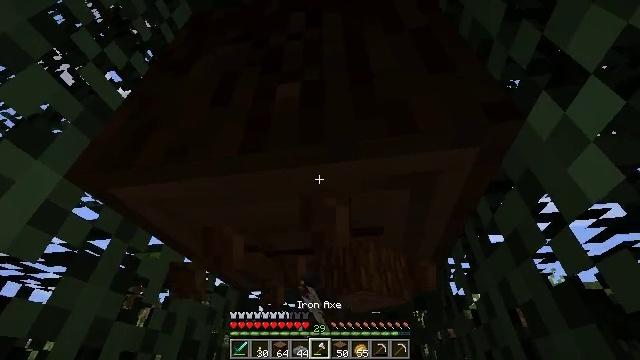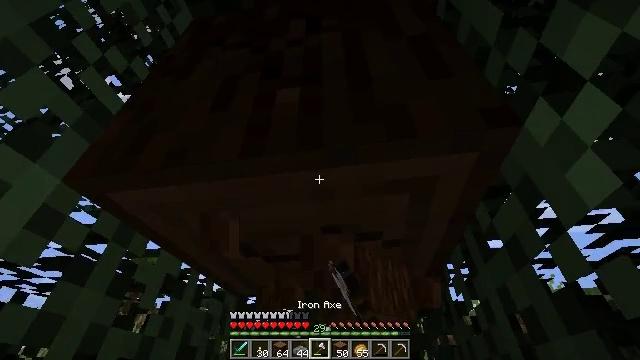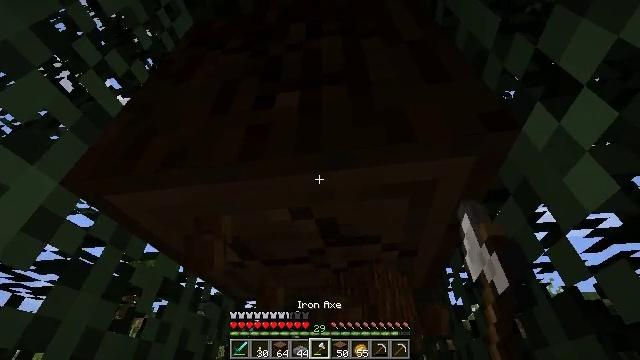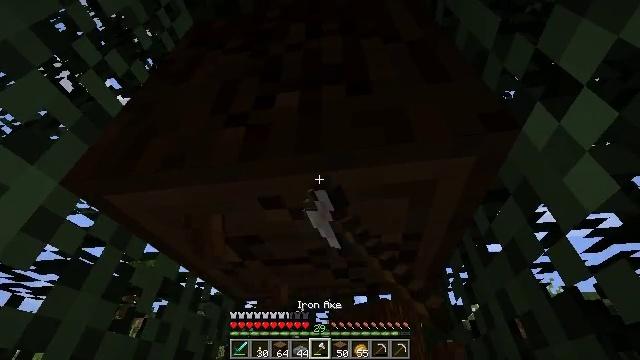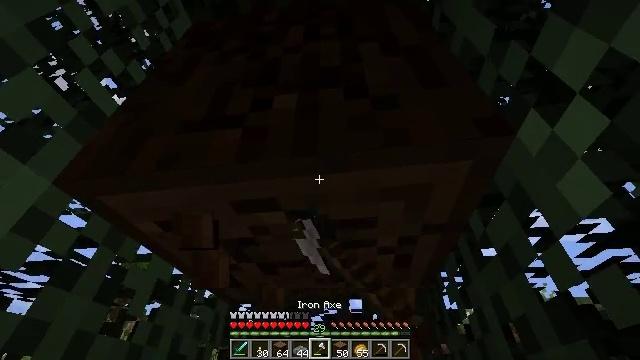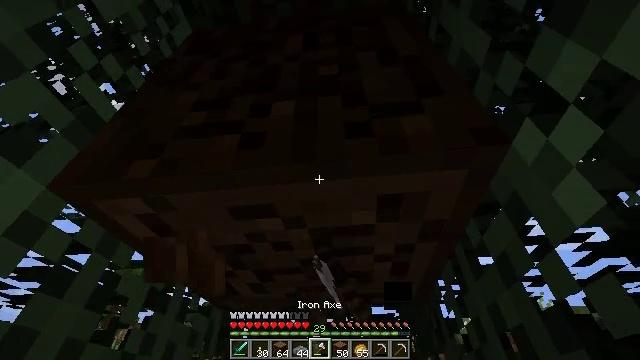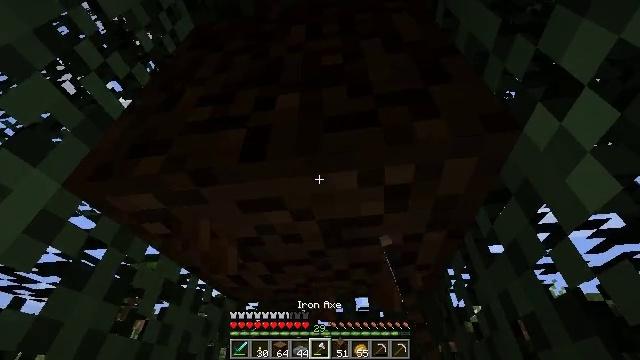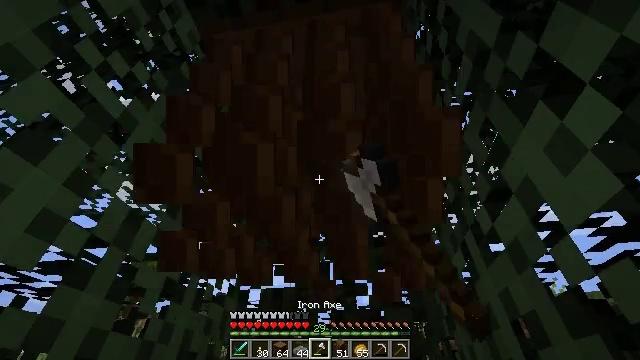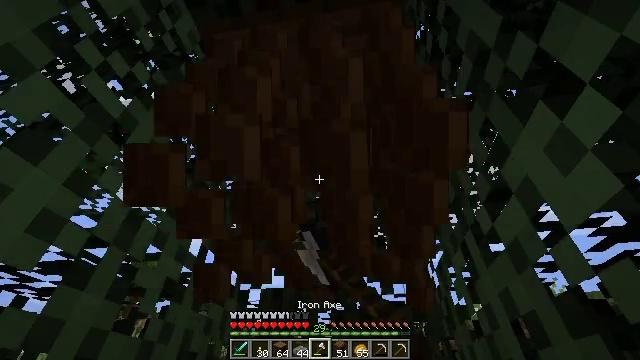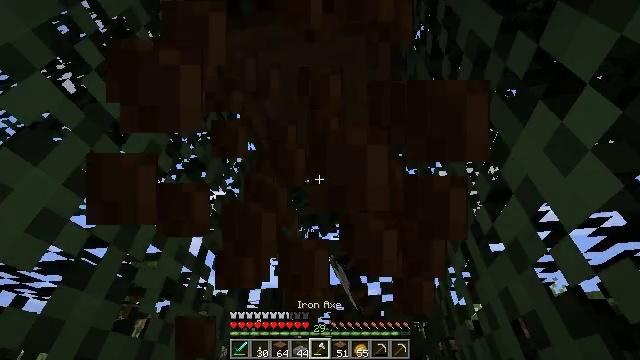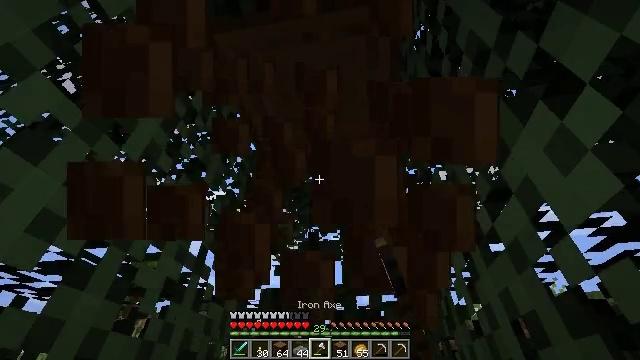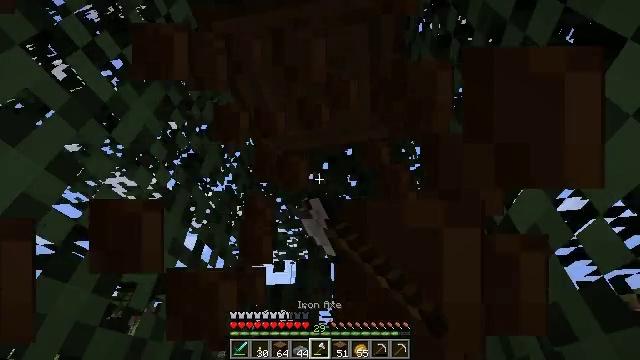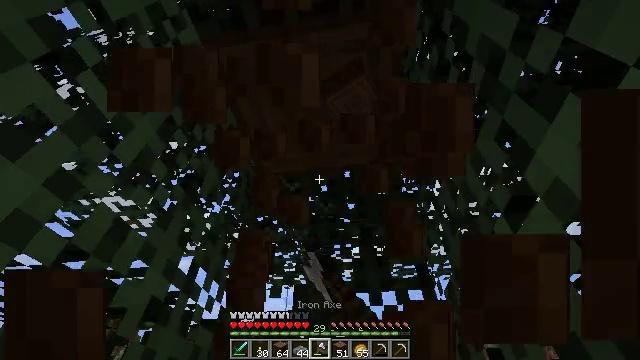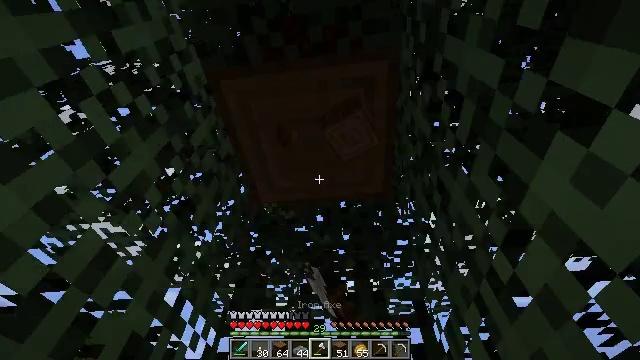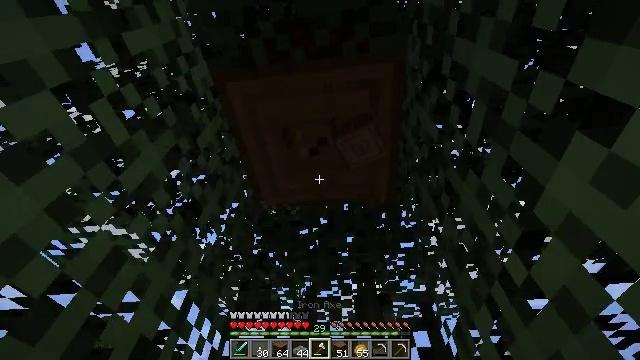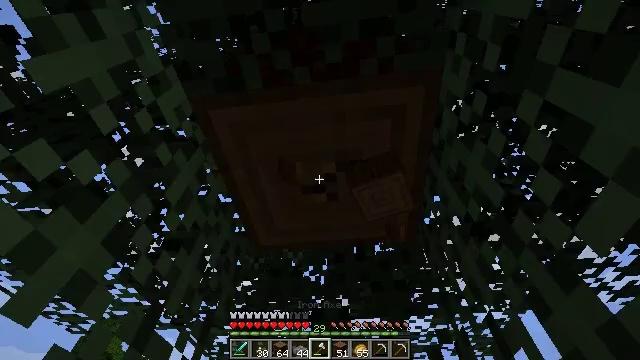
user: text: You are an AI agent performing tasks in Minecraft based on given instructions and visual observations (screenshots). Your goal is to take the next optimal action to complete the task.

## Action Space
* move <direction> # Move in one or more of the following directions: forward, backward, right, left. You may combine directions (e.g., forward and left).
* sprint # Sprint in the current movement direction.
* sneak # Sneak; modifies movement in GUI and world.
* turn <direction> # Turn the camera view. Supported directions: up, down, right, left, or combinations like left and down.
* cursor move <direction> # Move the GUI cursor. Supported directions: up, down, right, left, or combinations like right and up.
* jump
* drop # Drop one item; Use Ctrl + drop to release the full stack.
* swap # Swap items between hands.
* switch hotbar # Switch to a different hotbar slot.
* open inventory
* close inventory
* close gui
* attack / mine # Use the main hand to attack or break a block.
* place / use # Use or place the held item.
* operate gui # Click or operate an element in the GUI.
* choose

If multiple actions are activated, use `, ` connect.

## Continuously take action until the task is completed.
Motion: motion action
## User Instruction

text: Mine the spruce log from the forest.
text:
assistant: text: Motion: turn up, attack / mine
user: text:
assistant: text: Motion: attack / mine
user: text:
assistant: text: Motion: attack / mine
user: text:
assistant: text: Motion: turn right, attack / mine
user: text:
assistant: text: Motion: turn up, attack / mine
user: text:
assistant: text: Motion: turn left and down, attack / mine
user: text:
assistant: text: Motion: attack / mine
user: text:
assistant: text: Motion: attack / mine
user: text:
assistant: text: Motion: attack / mine
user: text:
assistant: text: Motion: attack / mine
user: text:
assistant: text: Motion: move forward, attack / mine
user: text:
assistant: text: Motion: move forward, turn right and up, attack / mine
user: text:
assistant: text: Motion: move forward, turn right and up, attack / mine
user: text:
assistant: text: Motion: move forward, attack / mine
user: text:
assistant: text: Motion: move forward, attack / mine, jump
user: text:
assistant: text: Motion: move forward, attack / mine, jump
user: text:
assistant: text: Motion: move forward, attack / mine, jump
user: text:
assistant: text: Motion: move forward, turn right, attack / mine, jump
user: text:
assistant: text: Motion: move forward, turn right, attack / mine, jump
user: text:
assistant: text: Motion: move forward, turn right, attack / mine
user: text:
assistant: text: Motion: move forward, turn right, attack / mine
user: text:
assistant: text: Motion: turn right and up, attack / mine
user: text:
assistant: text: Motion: turn right and up, attack / mine
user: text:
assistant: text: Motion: turn right and up, attack / mine
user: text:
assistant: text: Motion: turn right and up, attack / mine
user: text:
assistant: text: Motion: turn right and up, attack / mine
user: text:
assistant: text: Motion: turn right and up, attack / mine
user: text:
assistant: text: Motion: turn right and up, attack / mine
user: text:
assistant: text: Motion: turn up, attack / mine
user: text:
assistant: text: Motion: attack / mine